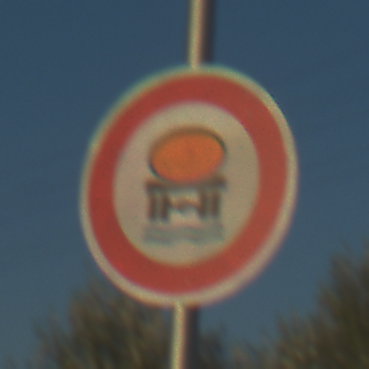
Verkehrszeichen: VerbotFahrzeugeWassergefaehrdenderLadung
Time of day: SunriseSunset
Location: Outdoor (RoadRail)
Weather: Clear
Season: NotSpecified
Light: Natural